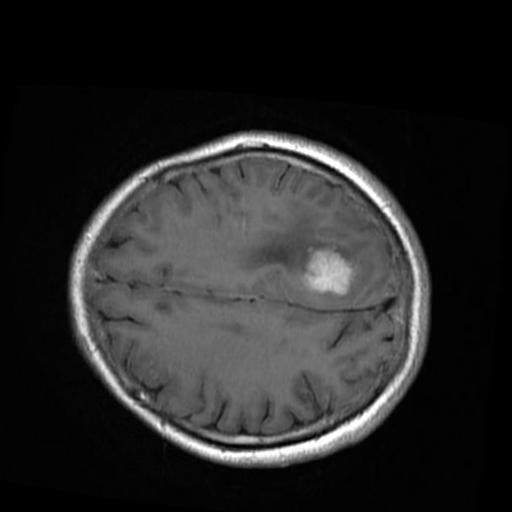
Label: brain_menin